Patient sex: M
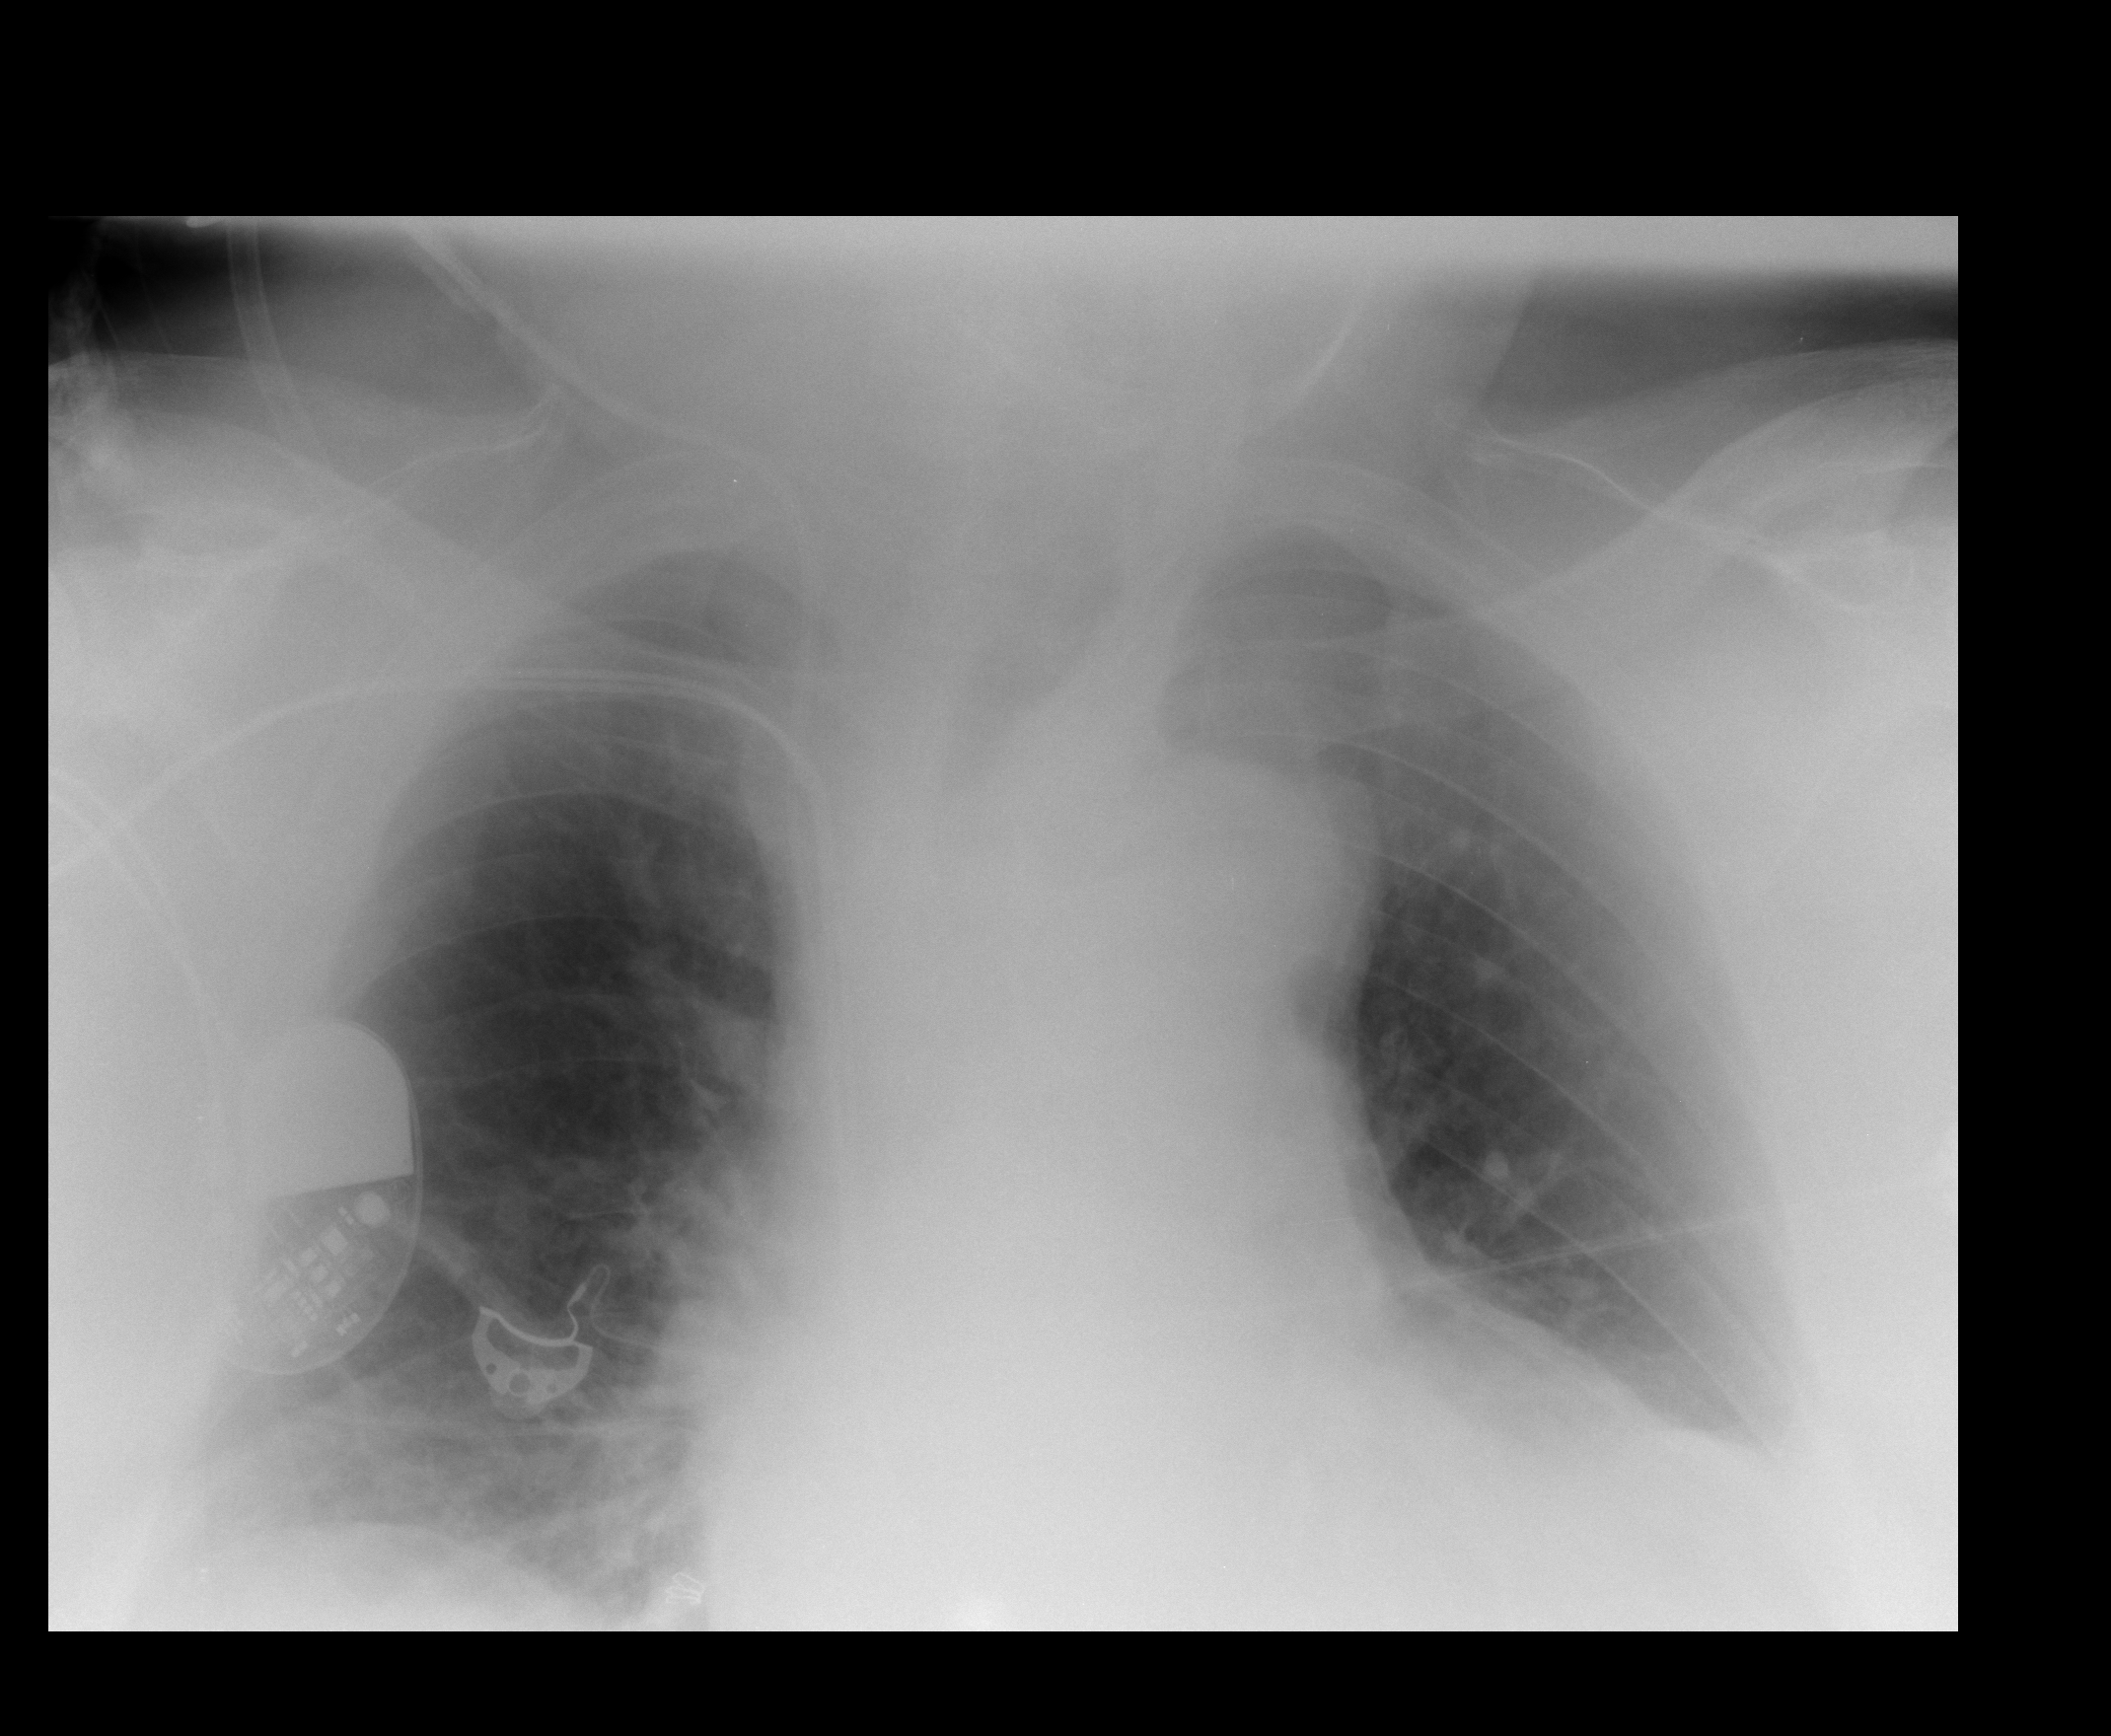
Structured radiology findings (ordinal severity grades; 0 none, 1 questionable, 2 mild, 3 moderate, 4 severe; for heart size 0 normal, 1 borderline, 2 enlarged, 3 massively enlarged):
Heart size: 0
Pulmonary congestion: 0
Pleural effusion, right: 0
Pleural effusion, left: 0
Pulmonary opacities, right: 0
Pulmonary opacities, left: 0
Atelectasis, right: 2
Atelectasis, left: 2